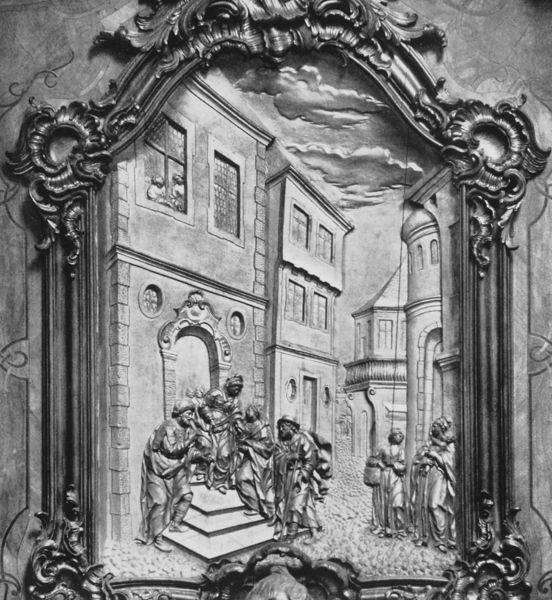
Titel: Zwiefalten, Chorgestühl mit Orgelprospekt
Künstler: Johann Joseph Christian
Standort: Zwiefalten, Abteikirche (EU - D - Schwaben)
Schlagwörter: himmel, mann, weiß, wolken, menschen, stadt, fenster, frau, grau, hut, marmor, männer, schwarz, straße, szene, tür, dach, gebäude, haus, muster, alt, barock, falten, kleidung, rahmen, bild, häuser, kirche, gewand, musiker, pferd, stock, turm, relief, bilderrahmen, bogen, gasse, pflaster, stab, mauer, treppe, treppen, stuck, stufen, bronze, tor, eingang, tasche, bettler, adlige, bitten, helfen, szenisch, obergeschoss, rocaille, fotot, wandrelief, #tür, wandrelief gasse im mittelalter